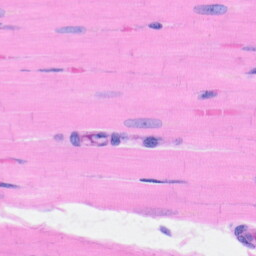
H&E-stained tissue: Heart